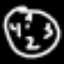
Label: clock